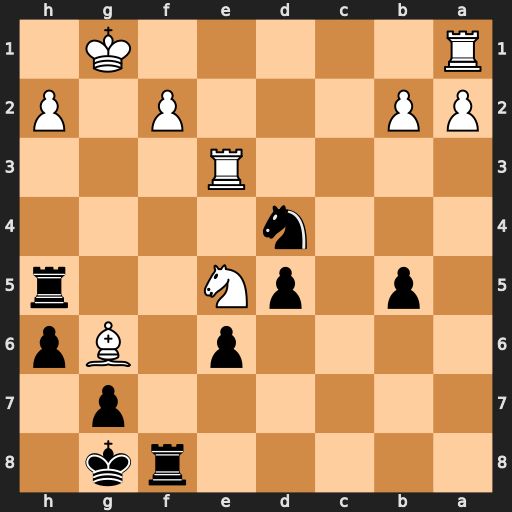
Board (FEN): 5rk1/6p1/4p1Bp/1p1pN2r/3n4/4R3/PP3P1P/R5K1
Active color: b
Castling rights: -
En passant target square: -
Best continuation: Rxe5 Rxe5 Nf3+ Kg2 Nxe5